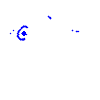
Particle: kaon